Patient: sex M, age 63
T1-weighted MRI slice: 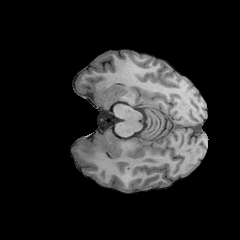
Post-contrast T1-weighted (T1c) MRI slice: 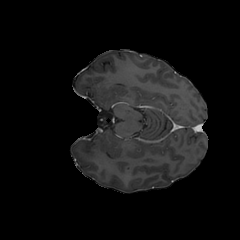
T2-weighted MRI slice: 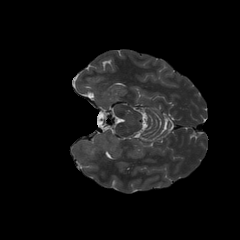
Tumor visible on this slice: no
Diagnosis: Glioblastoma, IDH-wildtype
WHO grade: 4